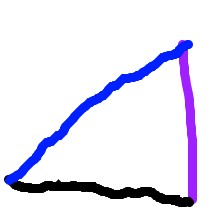
Shape: triangle